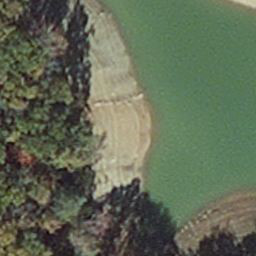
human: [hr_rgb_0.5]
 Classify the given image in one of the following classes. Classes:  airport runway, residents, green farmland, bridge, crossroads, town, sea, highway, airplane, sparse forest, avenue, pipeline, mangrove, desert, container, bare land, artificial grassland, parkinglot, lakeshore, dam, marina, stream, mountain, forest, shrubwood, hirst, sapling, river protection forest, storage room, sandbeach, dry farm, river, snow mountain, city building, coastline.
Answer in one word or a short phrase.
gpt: hirst